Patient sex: M
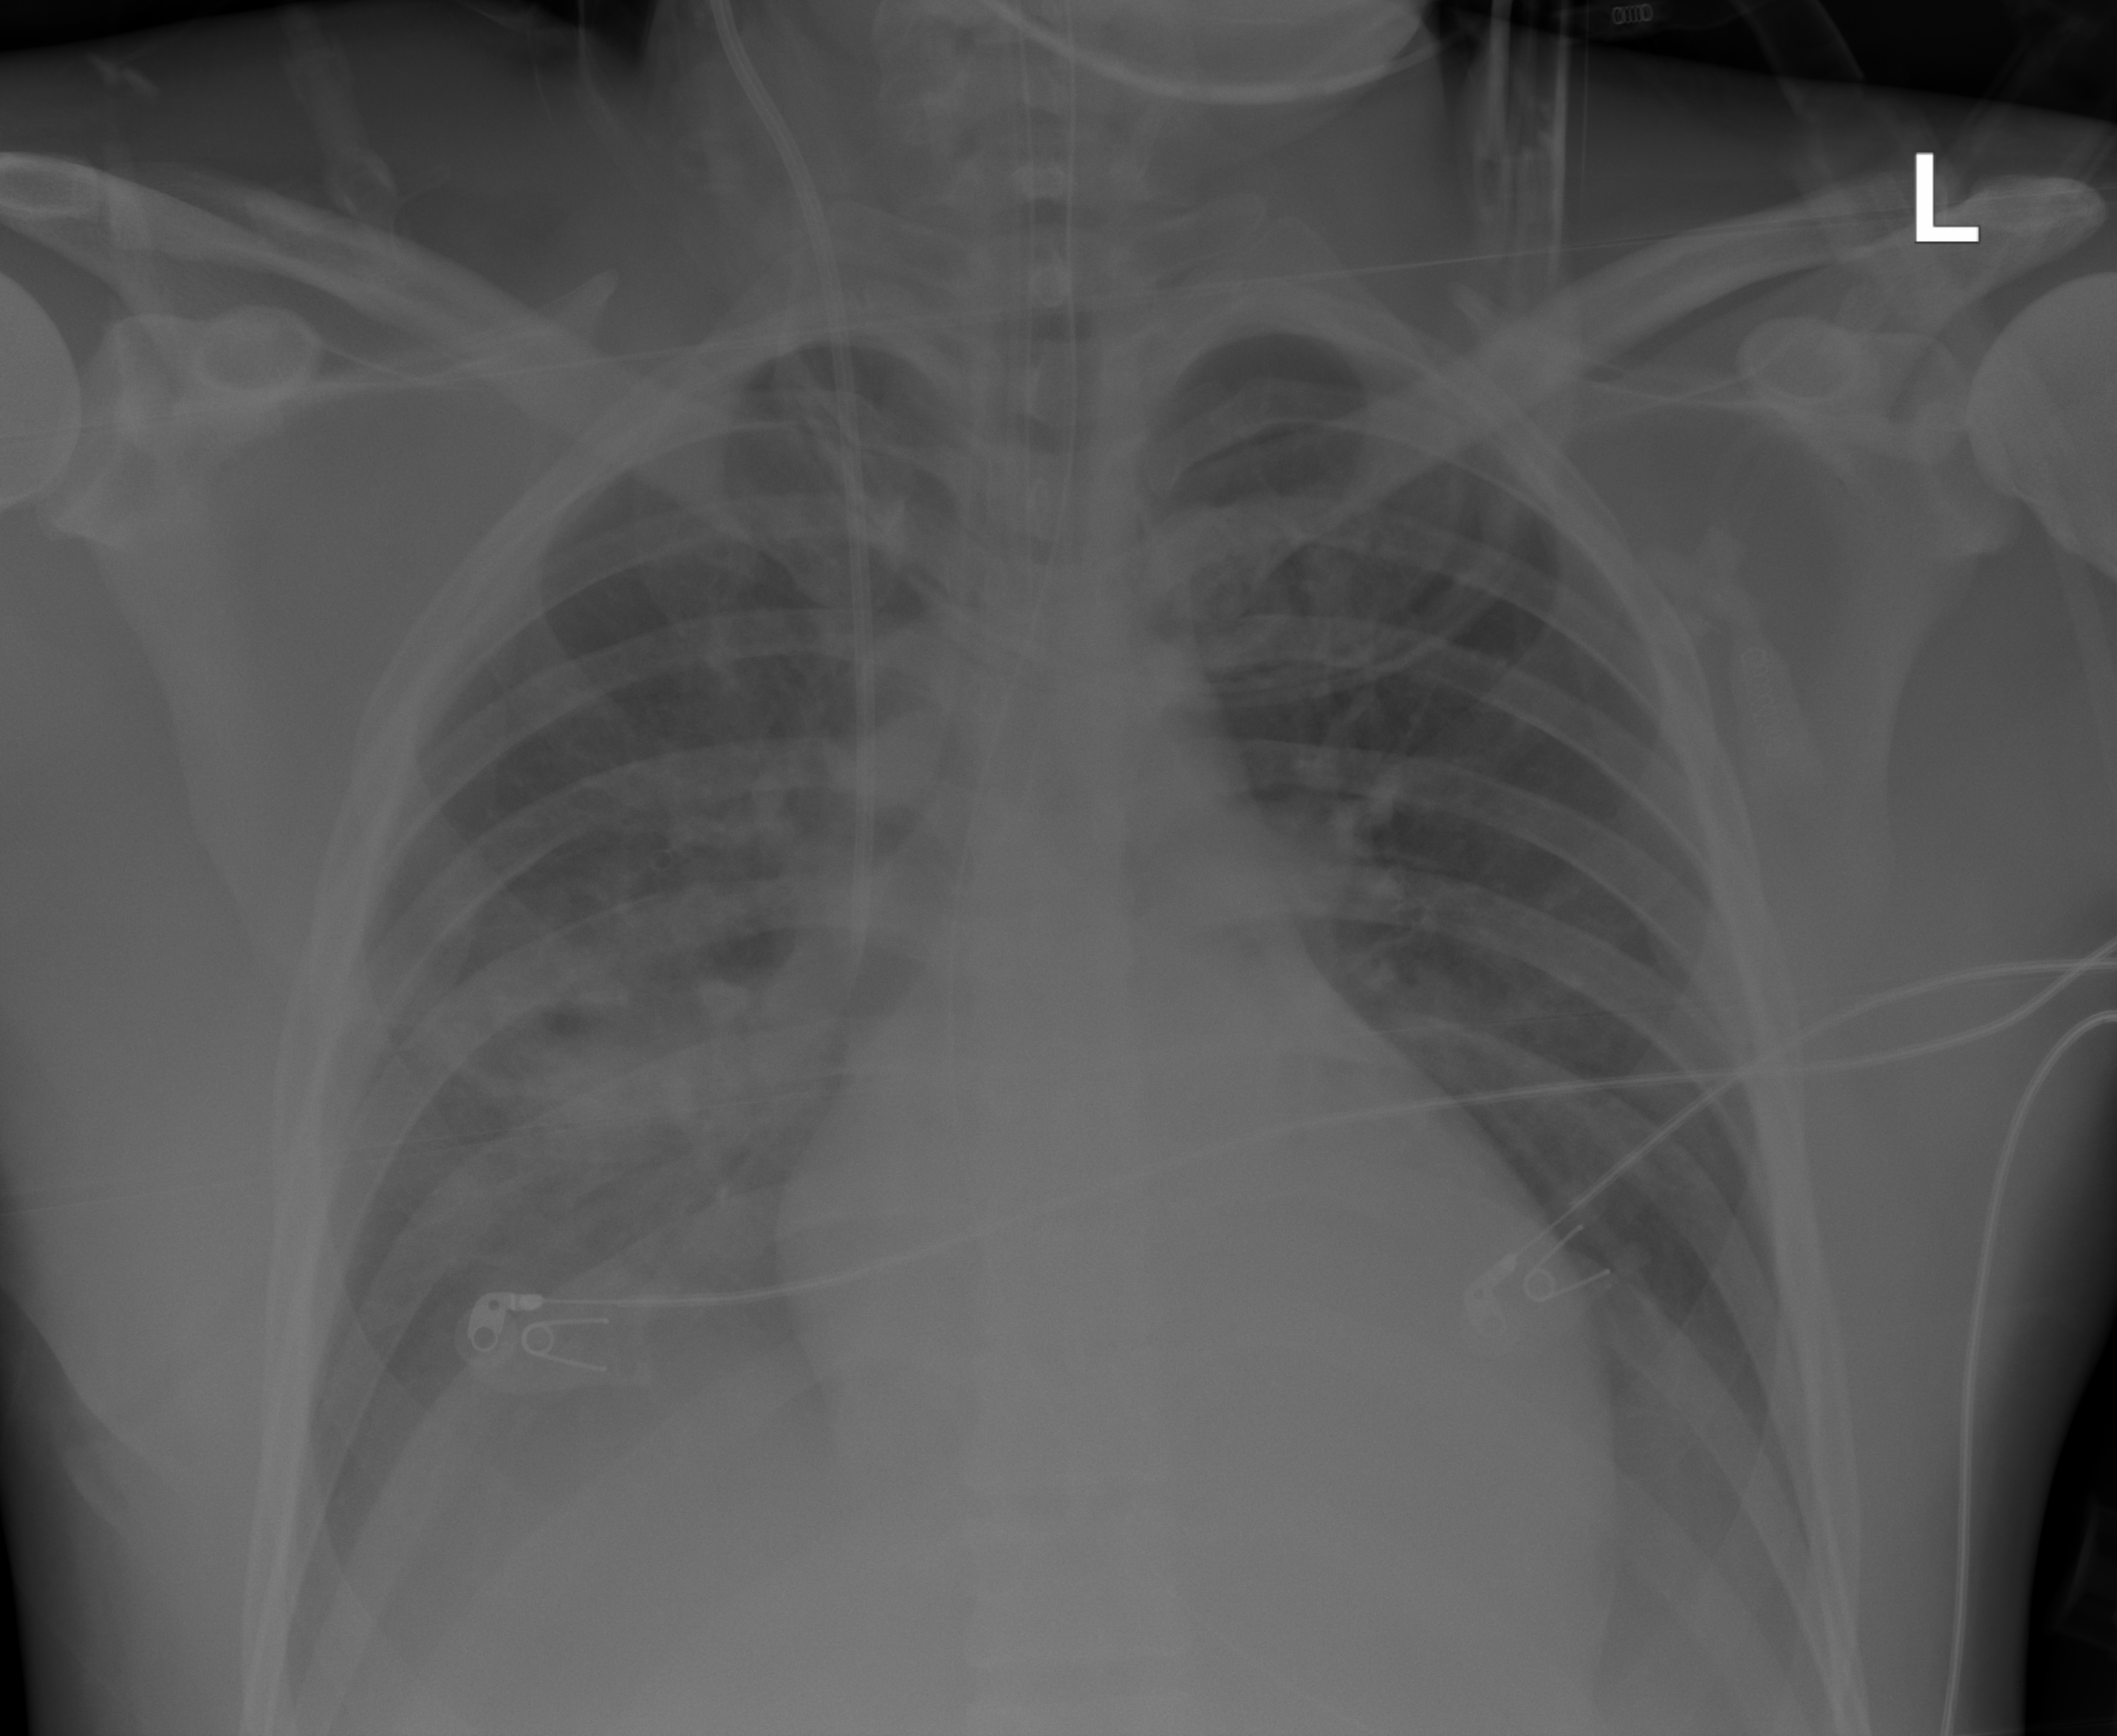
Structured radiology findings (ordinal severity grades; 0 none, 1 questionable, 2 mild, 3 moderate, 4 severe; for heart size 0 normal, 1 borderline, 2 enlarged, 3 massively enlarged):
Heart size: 0
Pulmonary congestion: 2
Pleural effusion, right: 2
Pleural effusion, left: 2
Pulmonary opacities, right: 2
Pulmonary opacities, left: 1
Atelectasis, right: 2
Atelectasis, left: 2